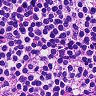
Metastatic tissue present: no